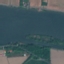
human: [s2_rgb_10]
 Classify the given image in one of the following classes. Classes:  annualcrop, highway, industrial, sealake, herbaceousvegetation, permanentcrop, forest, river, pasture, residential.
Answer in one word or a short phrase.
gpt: River